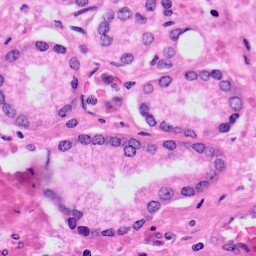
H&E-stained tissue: Prostate